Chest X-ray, AP view. Patient: 56 years old, sex M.
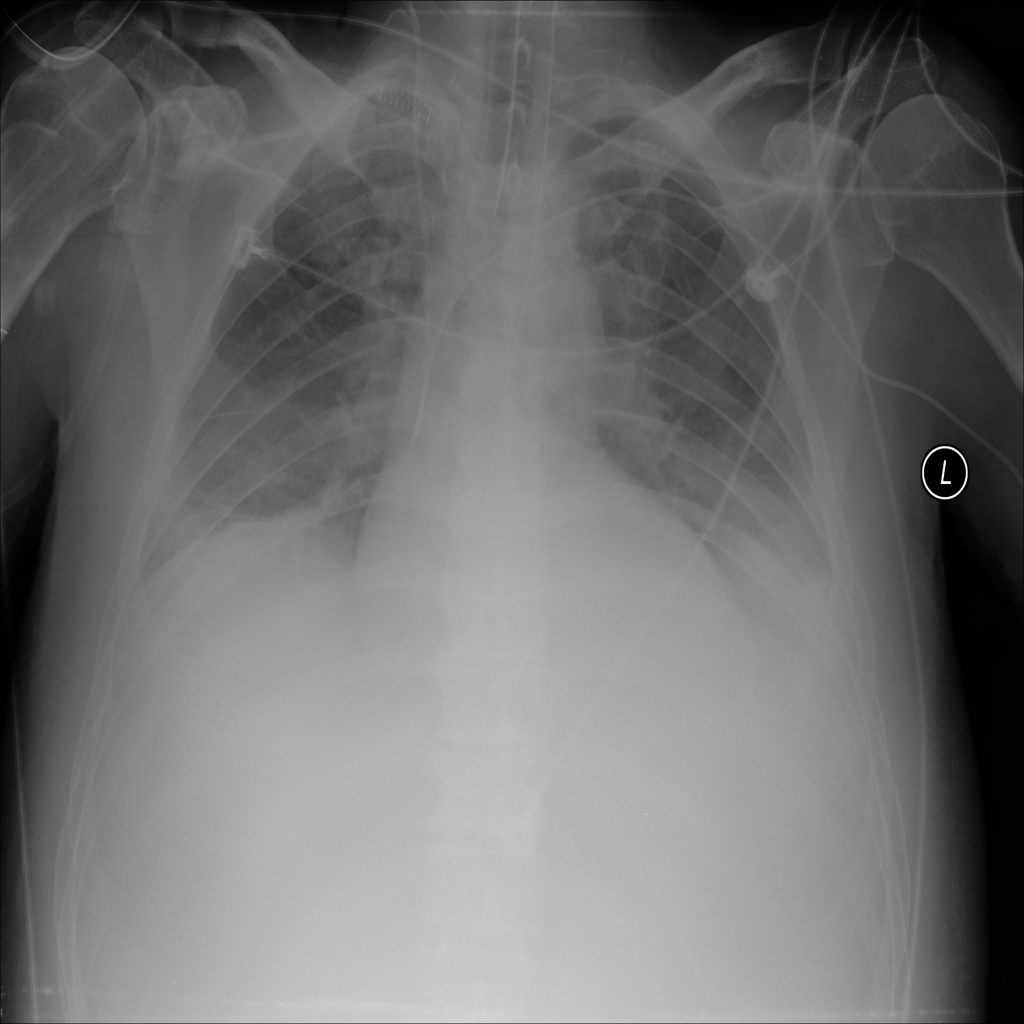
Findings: Atelectasis, Consolidation, Effusion